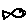
Label: fish